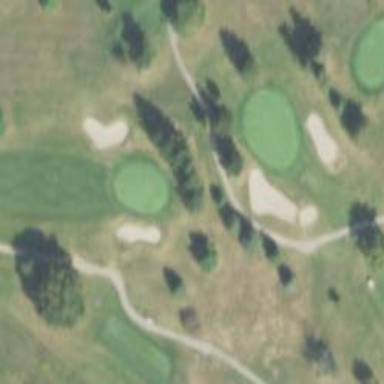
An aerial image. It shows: View of golf hole.